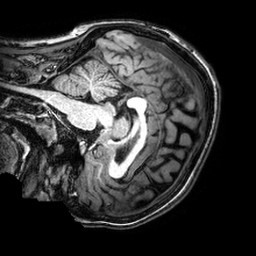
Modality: T1w
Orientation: sagittal
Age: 21
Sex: female